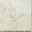
Piece: xx